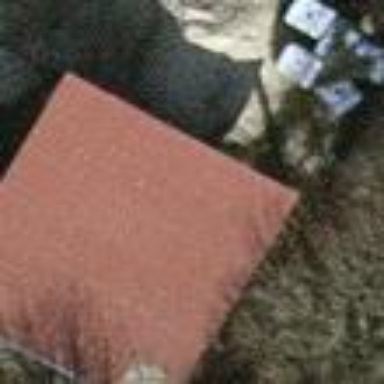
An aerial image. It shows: Shed.